Question: I have a simple Play project with one controller (with a route) and a unittest.
When I type "sbt compile test" into terminal it runs fine and the test passes.
I cannot get the solution to compile correctly in IntelliJ however.
Controller: 'controllers.nisp.LandingPageController'
Compile error:
'''
.../nisp-frontend/target/scala-2.11/src_managed/main/app/routes_routing.scala
Error:(37, 18) object LandingPageController is not a member of package app.controllers.nisp
controllers.nisp.LandingPageController.showLandingPage(),
^
'''
Directory structure:

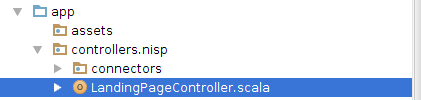
Answer: I have solved this issue using the following method:
- - - -